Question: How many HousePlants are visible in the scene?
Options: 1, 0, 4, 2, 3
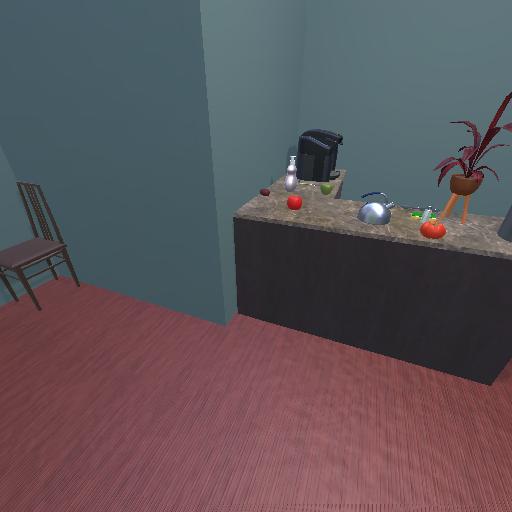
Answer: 1